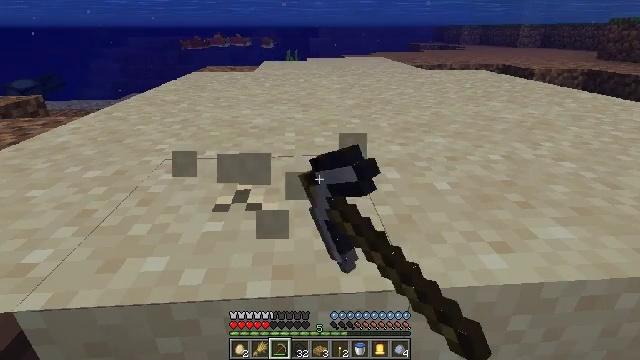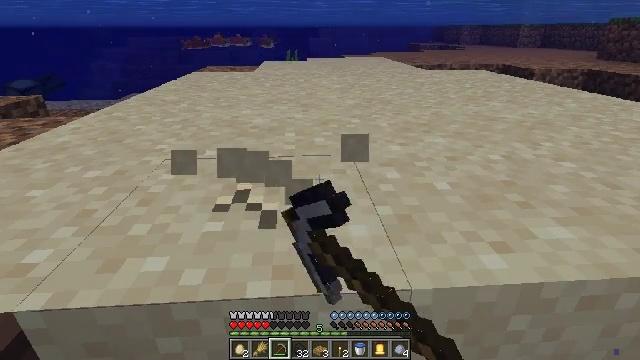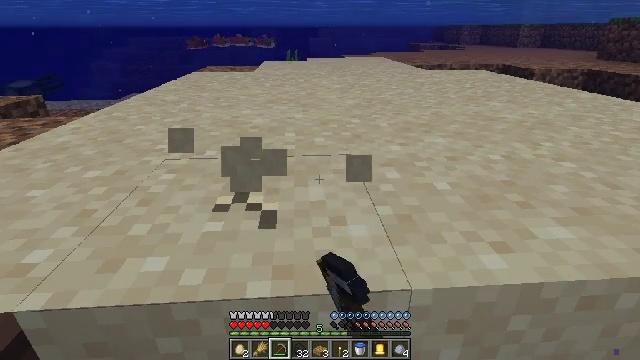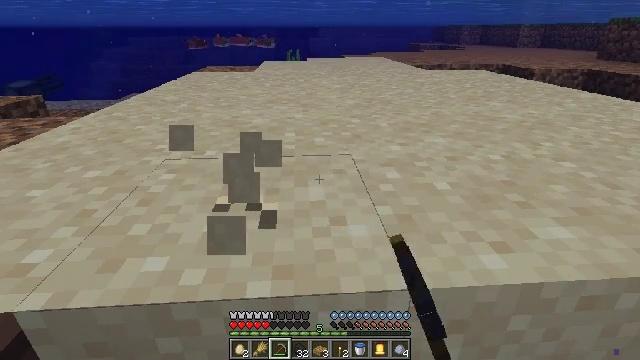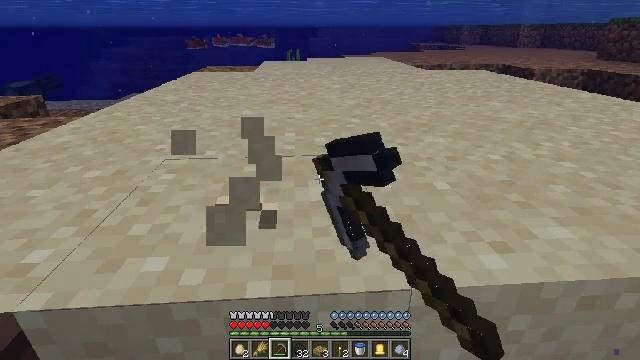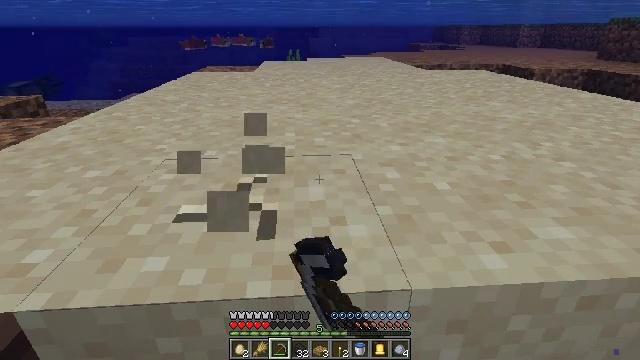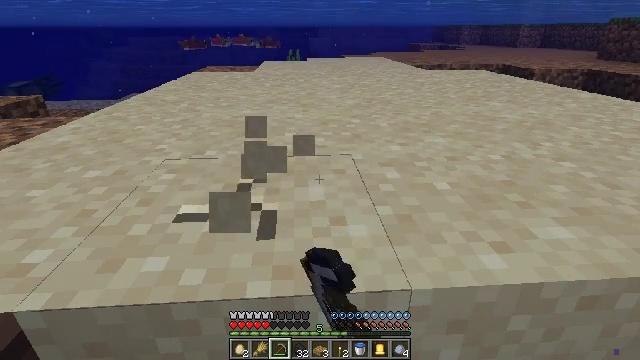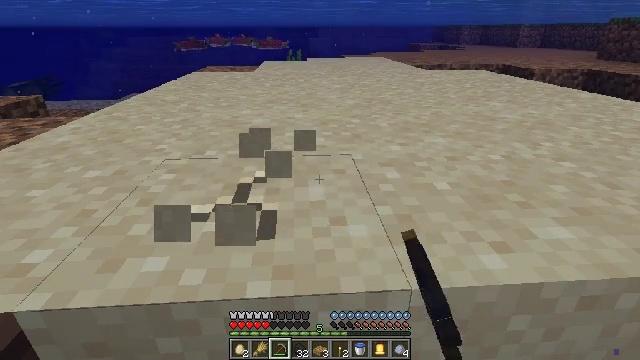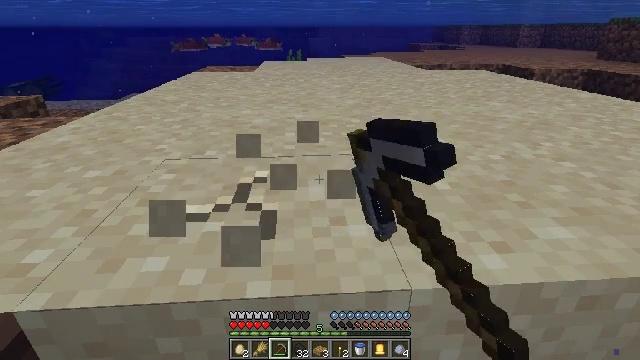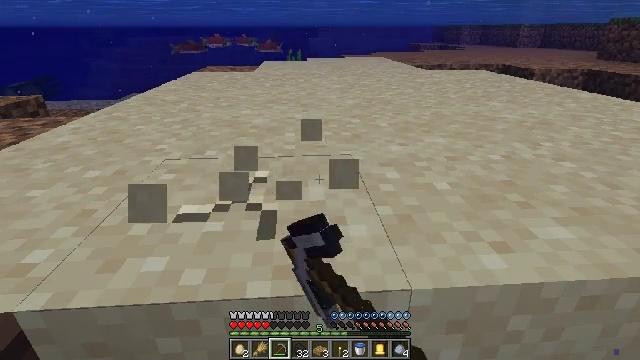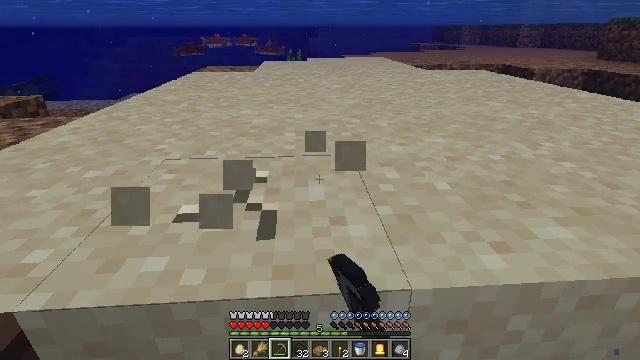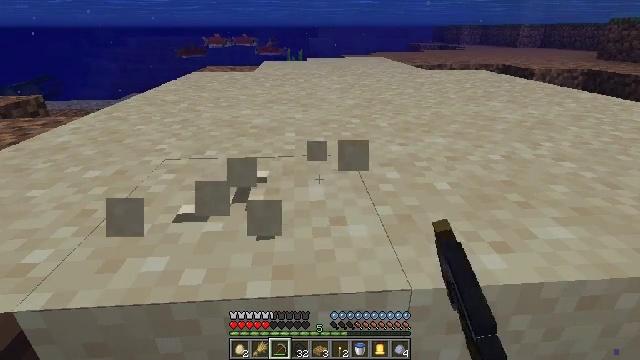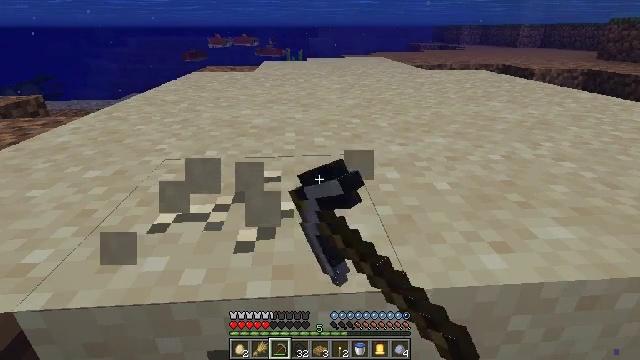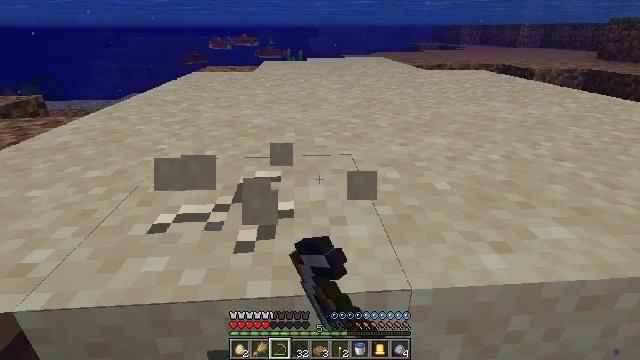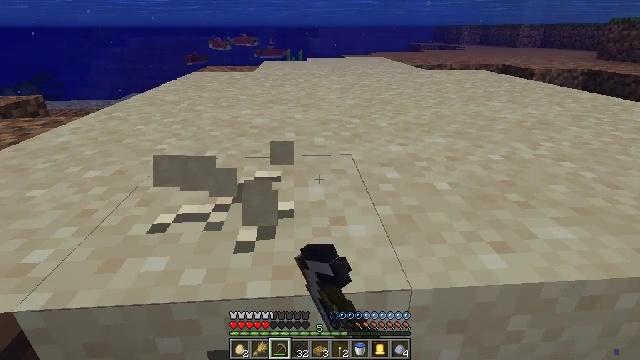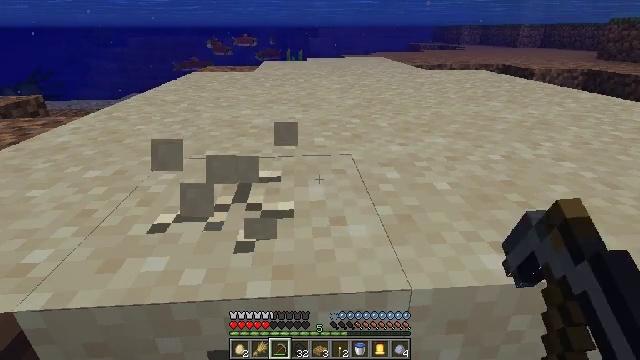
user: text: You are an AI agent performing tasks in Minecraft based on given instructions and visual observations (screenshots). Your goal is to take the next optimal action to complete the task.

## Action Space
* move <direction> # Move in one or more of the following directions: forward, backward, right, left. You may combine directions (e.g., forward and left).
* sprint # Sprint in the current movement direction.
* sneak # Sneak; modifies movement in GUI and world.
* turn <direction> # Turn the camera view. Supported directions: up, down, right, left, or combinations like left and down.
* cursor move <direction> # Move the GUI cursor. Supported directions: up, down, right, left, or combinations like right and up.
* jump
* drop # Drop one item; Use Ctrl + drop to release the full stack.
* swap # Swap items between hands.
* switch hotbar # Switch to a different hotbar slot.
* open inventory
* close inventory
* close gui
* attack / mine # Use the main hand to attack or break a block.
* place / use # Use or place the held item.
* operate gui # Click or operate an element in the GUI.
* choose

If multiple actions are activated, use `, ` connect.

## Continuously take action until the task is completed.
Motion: motion action
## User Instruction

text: Collect sand to make glass.
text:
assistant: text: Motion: attack / mine
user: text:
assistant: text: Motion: attack / mine
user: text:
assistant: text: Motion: attack / mine
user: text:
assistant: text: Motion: attack / mine
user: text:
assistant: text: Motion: attack / mine
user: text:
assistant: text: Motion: attack / mine
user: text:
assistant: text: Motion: attack / mine
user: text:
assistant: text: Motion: attack / mine
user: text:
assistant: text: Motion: attack / mine
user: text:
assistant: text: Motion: attack / mine
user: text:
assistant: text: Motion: attack / mine
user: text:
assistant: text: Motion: attack / mine
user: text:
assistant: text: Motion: attack / mine
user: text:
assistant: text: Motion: attack / mine
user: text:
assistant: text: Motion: attack / mine
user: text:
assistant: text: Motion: attack / mine
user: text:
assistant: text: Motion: attack / mine
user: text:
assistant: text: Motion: move right, attack / mine
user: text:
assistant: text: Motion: move right, attack / mine
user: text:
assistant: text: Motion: move right, attack / mine
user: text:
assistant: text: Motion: move right, attack / mine
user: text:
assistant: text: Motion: attack / mine
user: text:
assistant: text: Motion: attack / mine
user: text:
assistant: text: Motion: attack / mine
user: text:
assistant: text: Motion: attack / mine
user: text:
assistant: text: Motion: attack / mine
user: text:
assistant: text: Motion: attack / mine
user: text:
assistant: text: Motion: attack / mine
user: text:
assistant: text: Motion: attack / mine
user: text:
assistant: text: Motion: attack / mine